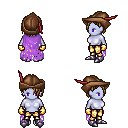
a pixel art fantasy rpg character, female body template, dark elf, purple skin, maroon tattered cape, gold greaves, blonde bangs hairstyle, leather cap, gold gloves, metal boots, four views (front, back, left, right), 2x2 character sprite sheet, small pixel art, hard edges, no anti-aliasing